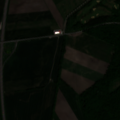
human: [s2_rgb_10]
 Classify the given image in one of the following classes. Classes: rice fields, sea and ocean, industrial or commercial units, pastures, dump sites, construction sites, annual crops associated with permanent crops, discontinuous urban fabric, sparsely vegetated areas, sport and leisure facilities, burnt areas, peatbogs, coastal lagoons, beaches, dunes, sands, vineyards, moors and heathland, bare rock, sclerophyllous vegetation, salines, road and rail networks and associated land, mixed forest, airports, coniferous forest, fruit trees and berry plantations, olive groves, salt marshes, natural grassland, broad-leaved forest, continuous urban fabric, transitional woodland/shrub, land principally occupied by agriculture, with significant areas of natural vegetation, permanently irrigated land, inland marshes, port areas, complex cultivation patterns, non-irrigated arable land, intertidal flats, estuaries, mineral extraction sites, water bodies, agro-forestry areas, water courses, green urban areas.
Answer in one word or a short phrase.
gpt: sport and leisure facilities, non-irrigated arable land, land principally occupied by agriculture, with significant areas of natural vegetation, broad-leaved forest